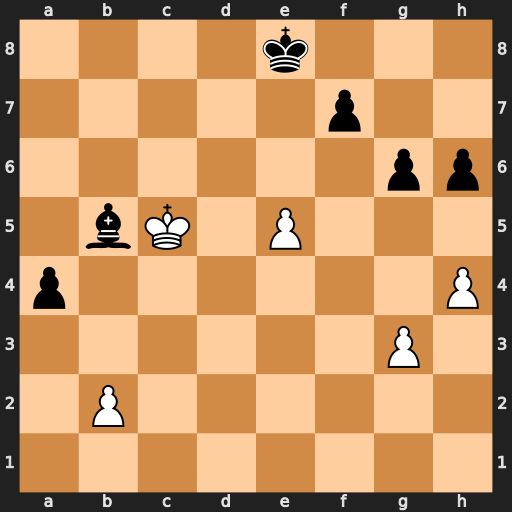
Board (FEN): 4k3/5p2/6pp/1bK1P3/p6P/6P1/1P6/8
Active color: w
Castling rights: -
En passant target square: -
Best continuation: Kxb5 Ke7 Kxa4